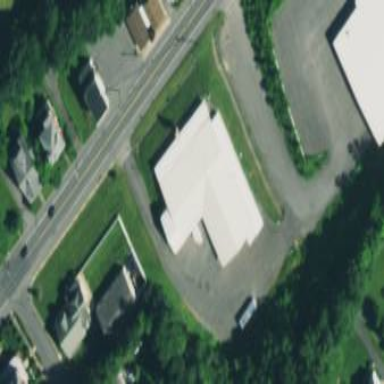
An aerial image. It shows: Building housing furniture shop.